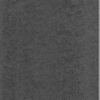
Label: dusty